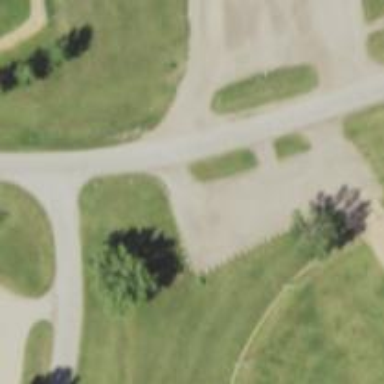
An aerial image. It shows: Disc golf basket.